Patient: sex F, age 62
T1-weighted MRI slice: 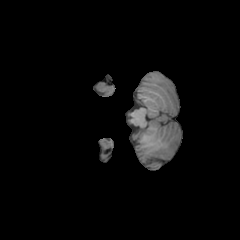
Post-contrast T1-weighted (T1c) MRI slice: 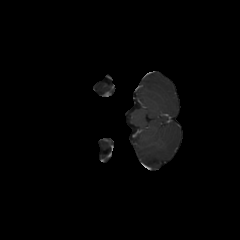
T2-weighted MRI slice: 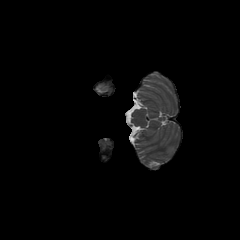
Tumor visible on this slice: no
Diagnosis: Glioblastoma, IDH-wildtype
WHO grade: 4